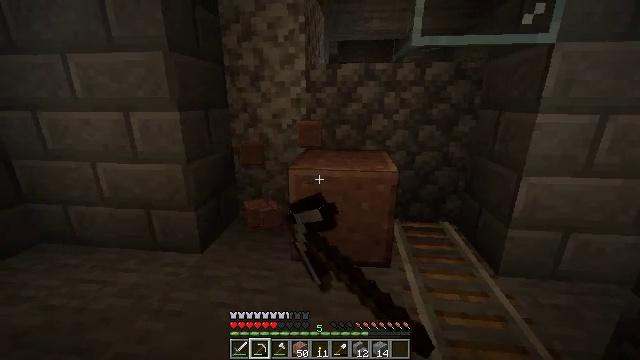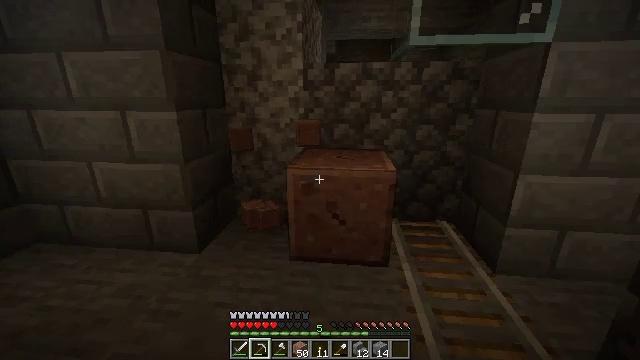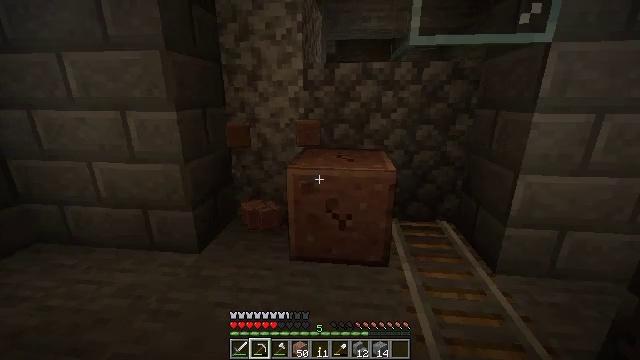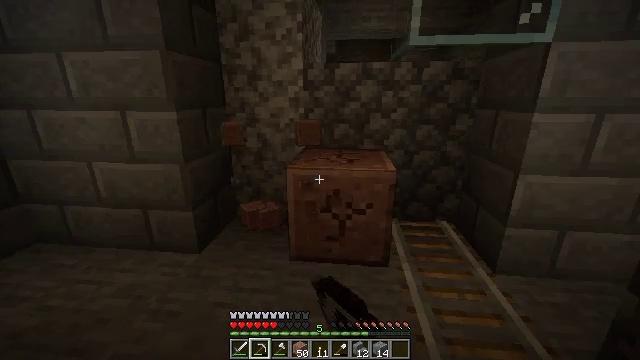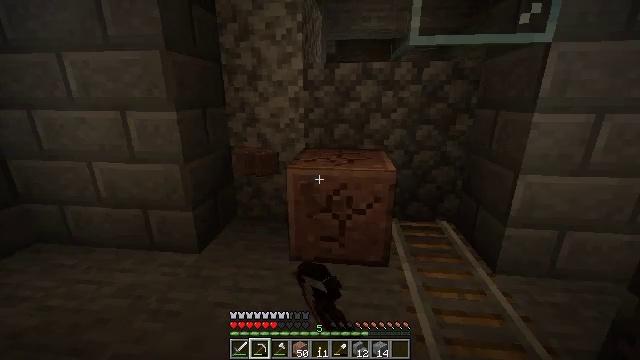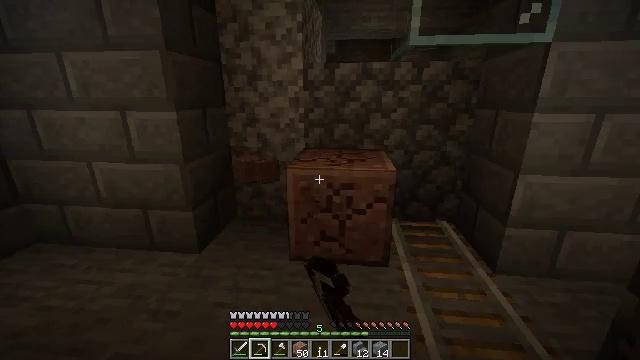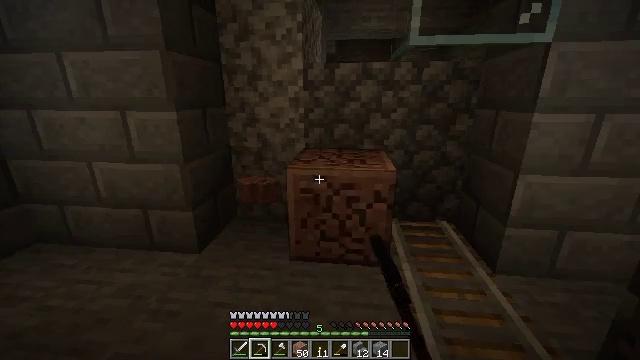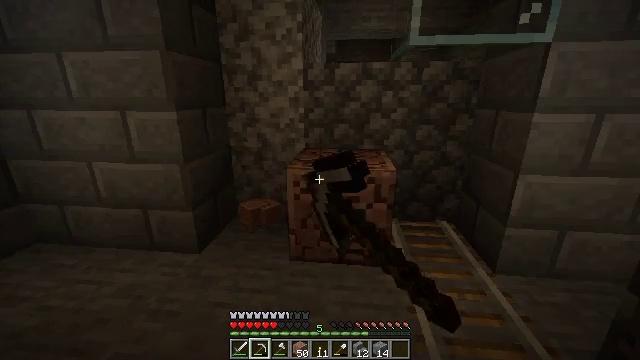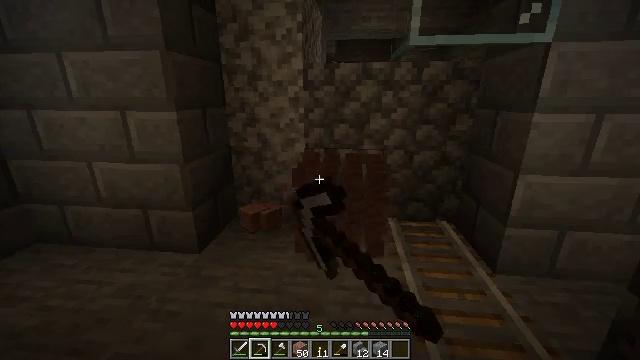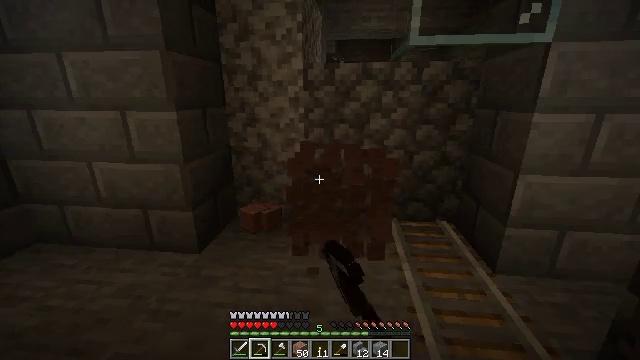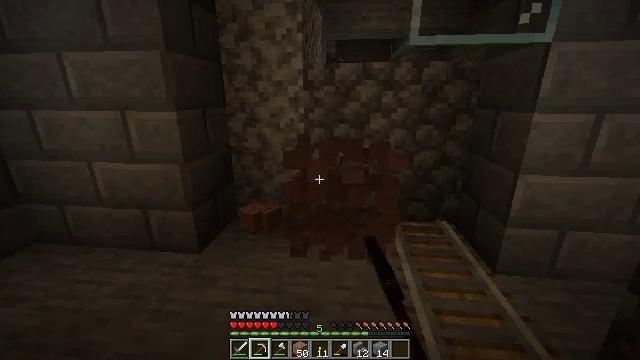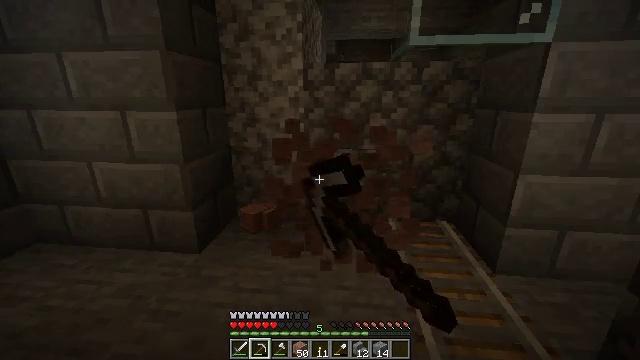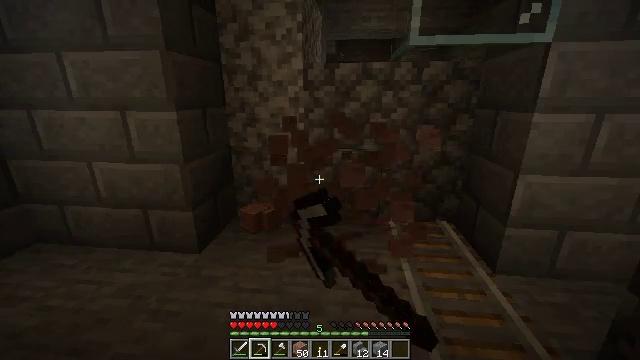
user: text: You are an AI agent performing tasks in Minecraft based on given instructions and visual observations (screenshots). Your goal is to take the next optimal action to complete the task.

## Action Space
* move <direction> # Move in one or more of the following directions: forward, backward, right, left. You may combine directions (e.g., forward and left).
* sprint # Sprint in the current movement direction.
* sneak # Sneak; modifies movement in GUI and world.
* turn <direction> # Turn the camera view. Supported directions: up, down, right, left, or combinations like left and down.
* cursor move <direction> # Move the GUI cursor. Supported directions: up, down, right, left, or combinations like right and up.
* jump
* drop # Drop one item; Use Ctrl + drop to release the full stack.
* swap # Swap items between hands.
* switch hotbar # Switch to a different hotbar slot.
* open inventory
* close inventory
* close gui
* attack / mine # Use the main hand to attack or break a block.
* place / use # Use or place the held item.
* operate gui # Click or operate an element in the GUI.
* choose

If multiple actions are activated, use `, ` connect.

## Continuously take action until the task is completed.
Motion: motion action
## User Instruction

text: Attack the polished granite to obtain it.
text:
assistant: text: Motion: attack / mine
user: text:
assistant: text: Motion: attack / mine
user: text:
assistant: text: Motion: attack / mine
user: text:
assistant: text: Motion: attack / mine
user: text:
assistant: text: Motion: attack / mine
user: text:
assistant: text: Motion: attack / mine
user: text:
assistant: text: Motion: attack / mine
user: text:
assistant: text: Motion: attack / mine
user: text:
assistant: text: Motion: attack / mine
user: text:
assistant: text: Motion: attack / mine
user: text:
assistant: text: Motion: attack / mine
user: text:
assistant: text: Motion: attack / mine
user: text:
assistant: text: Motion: attack / mine